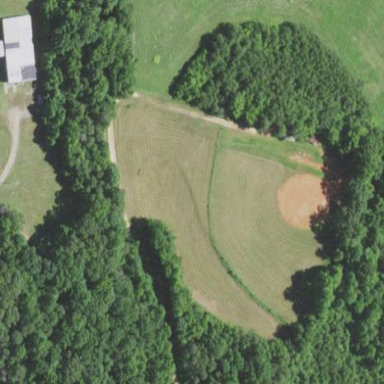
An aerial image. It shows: Baseball pitch for leisure and sports activities.